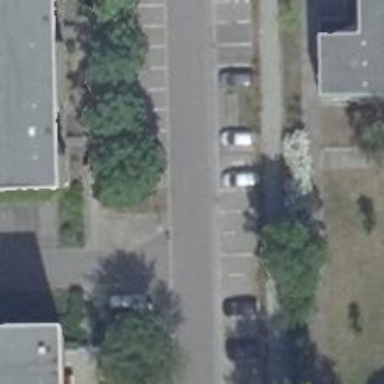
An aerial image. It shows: Perpendicular parking lane on residential road.